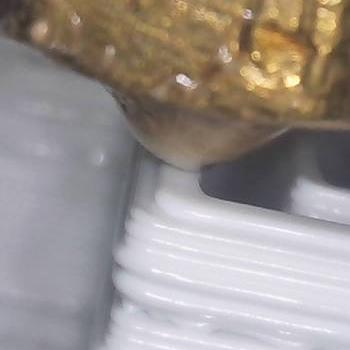
Flow rate: 168%